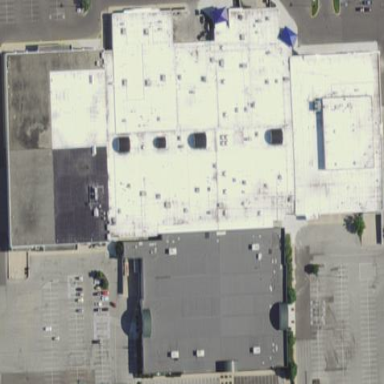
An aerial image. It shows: Retail building.